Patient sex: F
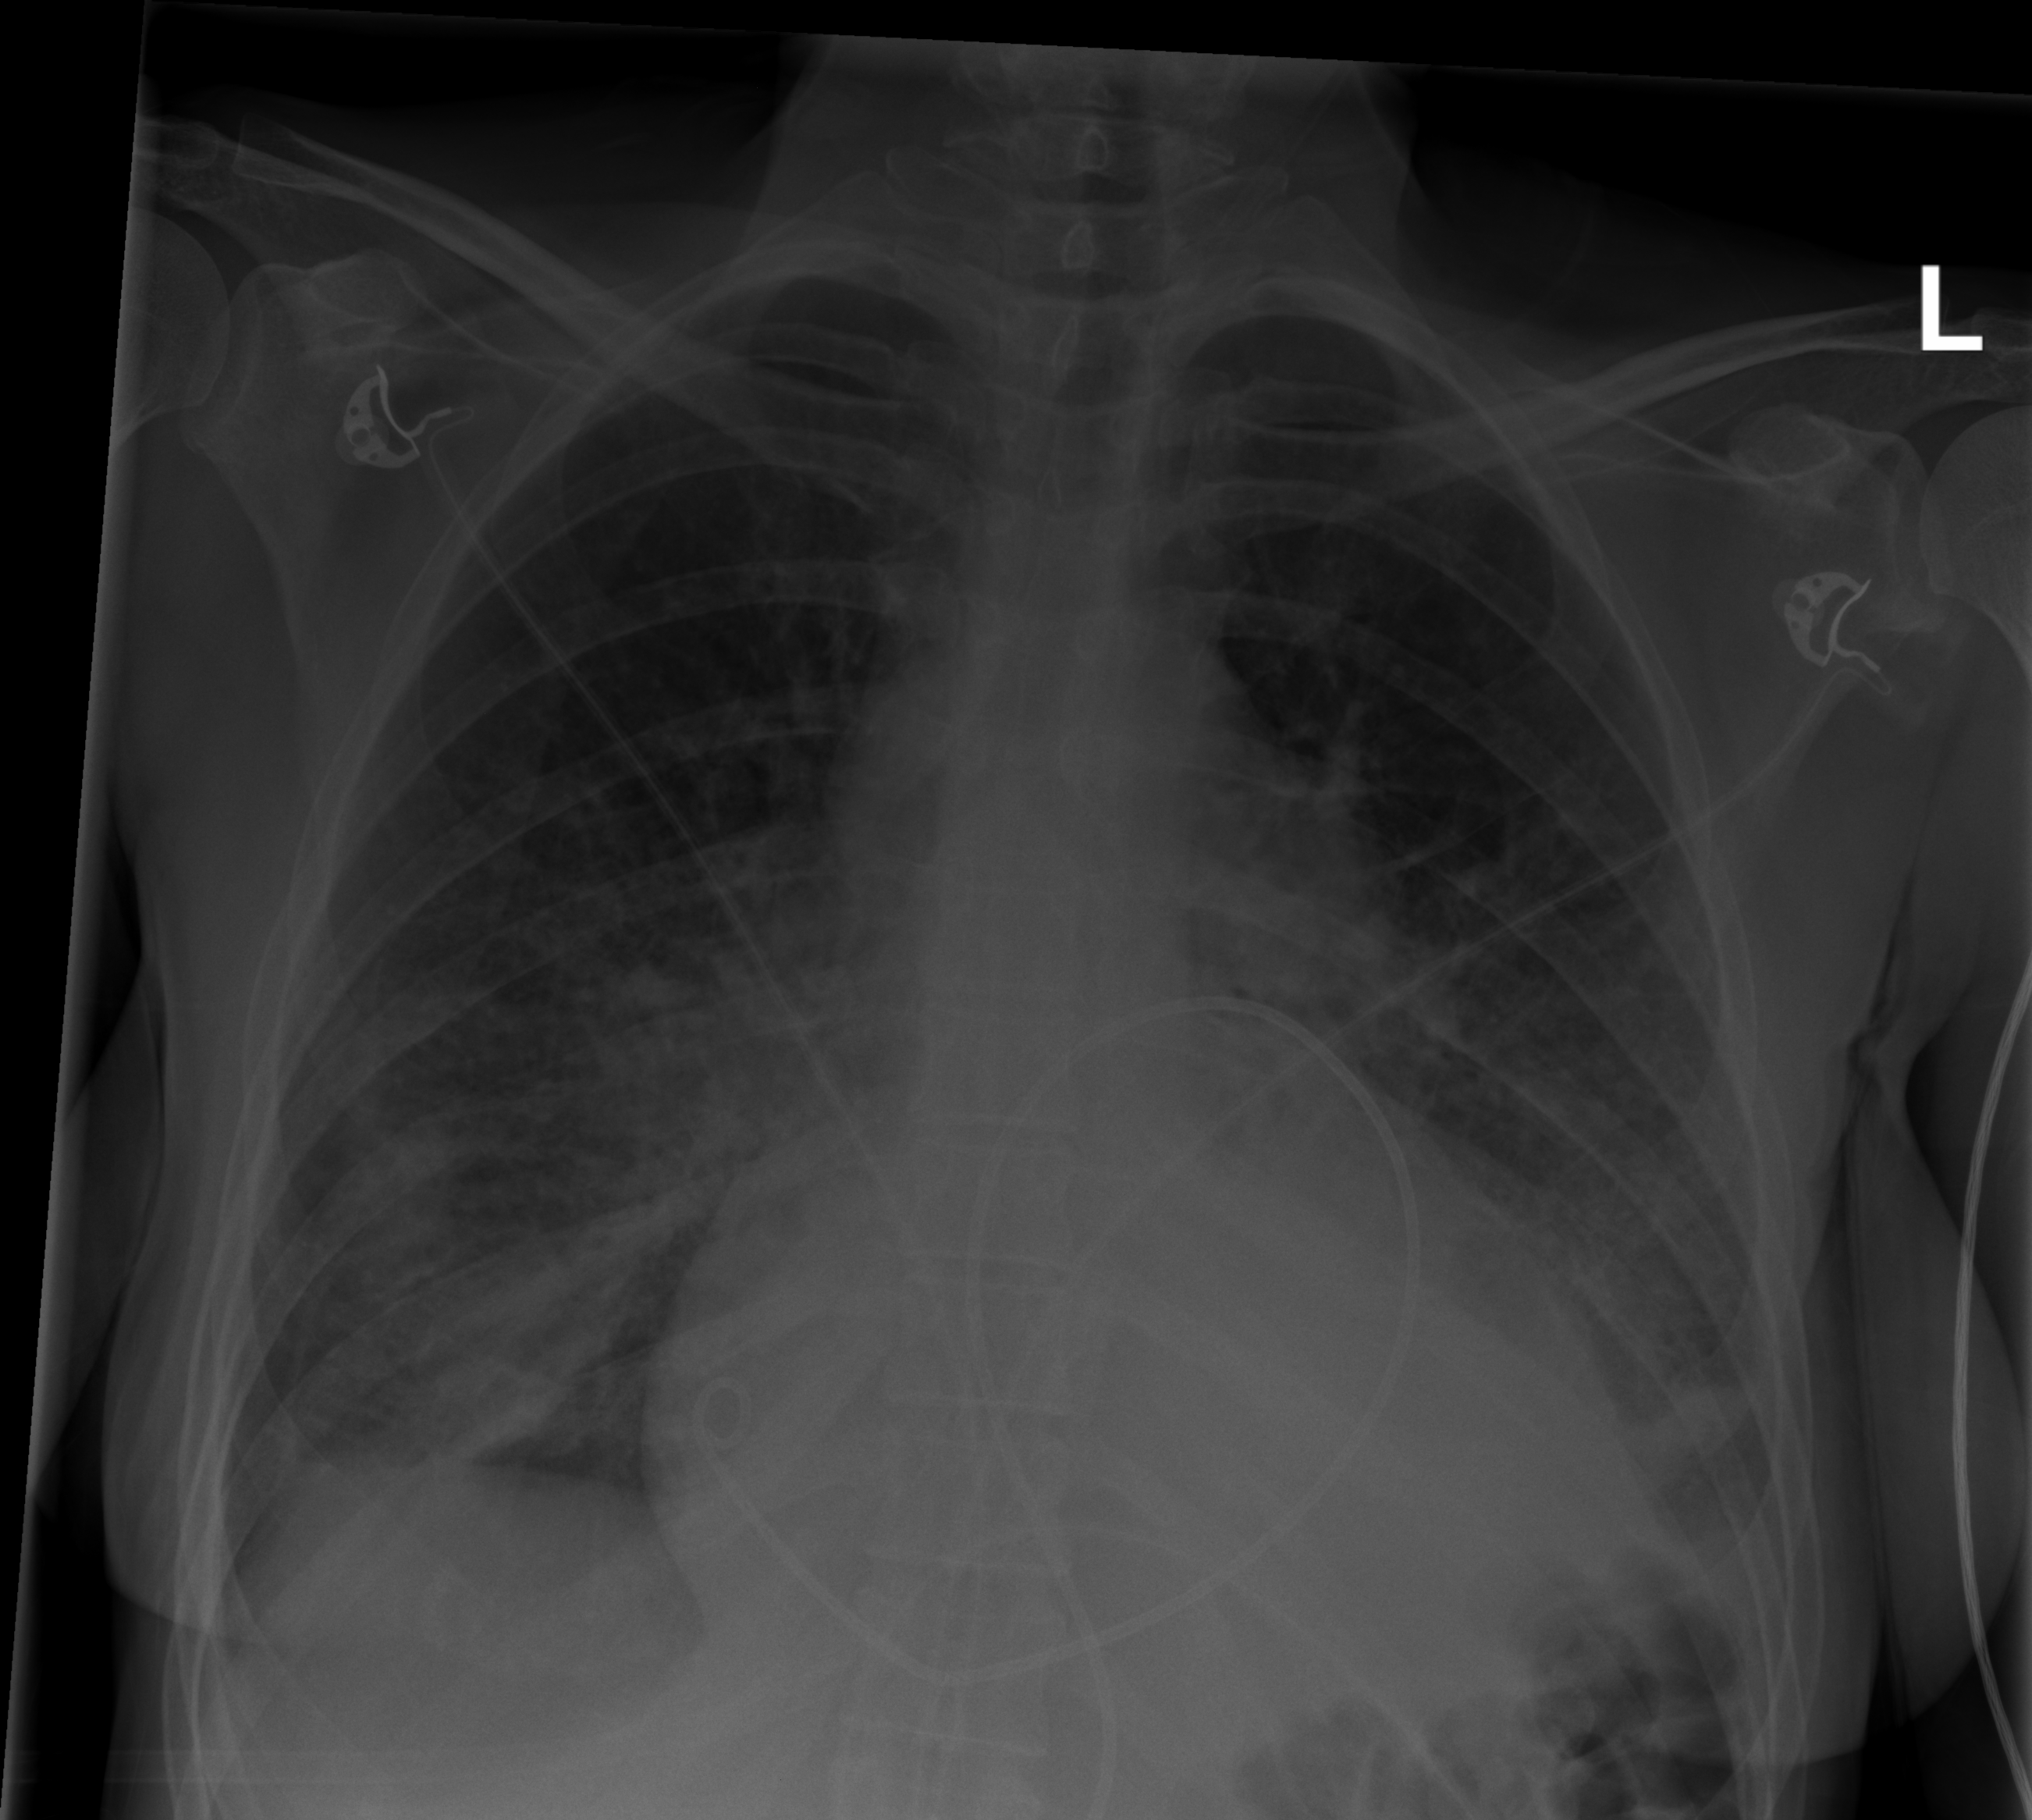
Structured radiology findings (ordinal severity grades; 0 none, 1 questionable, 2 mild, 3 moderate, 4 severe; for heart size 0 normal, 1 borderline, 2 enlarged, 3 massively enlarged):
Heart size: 0
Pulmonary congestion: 0
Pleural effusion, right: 0
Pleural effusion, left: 1
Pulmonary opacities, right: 2
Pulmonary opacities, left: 0
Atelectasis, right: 2
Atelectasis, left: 0